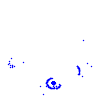
Particle: pion